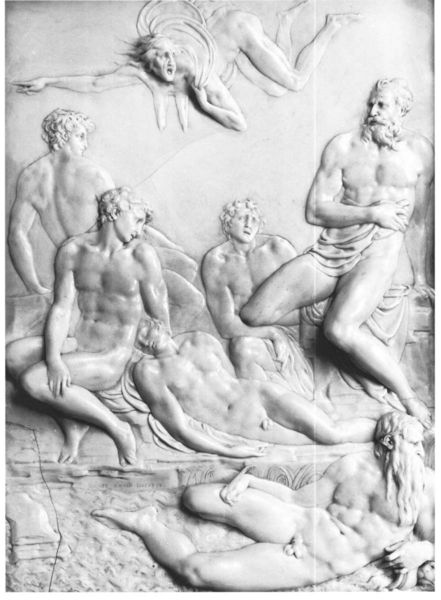
Titel: Graf Ugolino und seine Söhne
Künstler: Pierino da Vinci
Institution: Oxford, Ashmolean Museum
Schlagwörter: akt, gruppe, mann, nackt, weiß, landschaft, menschen, sitzen, finger, frau, marmor, männer, tuch, alt, bart, gesichter, jung, arme, stein, steine, tot, trauer, haare, sitzend, klassizismus, renaissance, fliegen, engel, relief, brüste, liegen, mauer, füsse, nackte, liegend, zeigen, foto, fotografie, penis, moses, schwarzweiß, antik, götter, muskel, zeus, hermes, schwebend, hexe, hinweis, marmorrelief, wandrelief, fliegt, pandora, schwebn, hängetitten, hängebrust, verkndigen, museklös